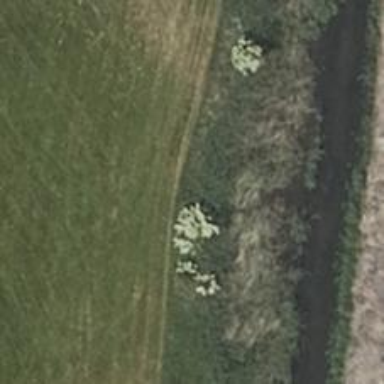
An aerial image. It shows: Deciduous broadleaved tree.